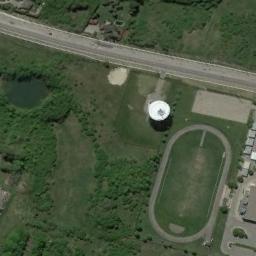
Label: ground_track_field